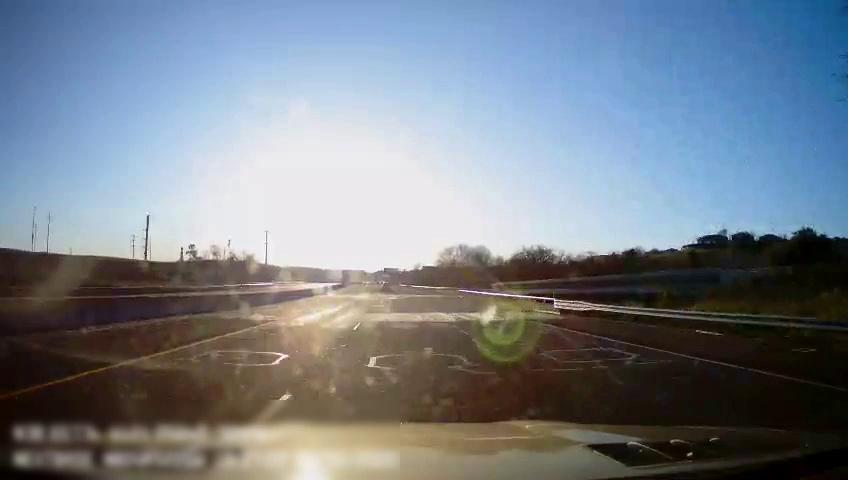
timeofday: Day
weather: Sunny
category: Drivable Space
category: Drivable Space
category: Lanes | Alternate Lane
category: Lanes | Current Lane
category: Lanes | Current Lane
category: Lanes | Alternate Lane